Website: bh-photo
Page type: receipt
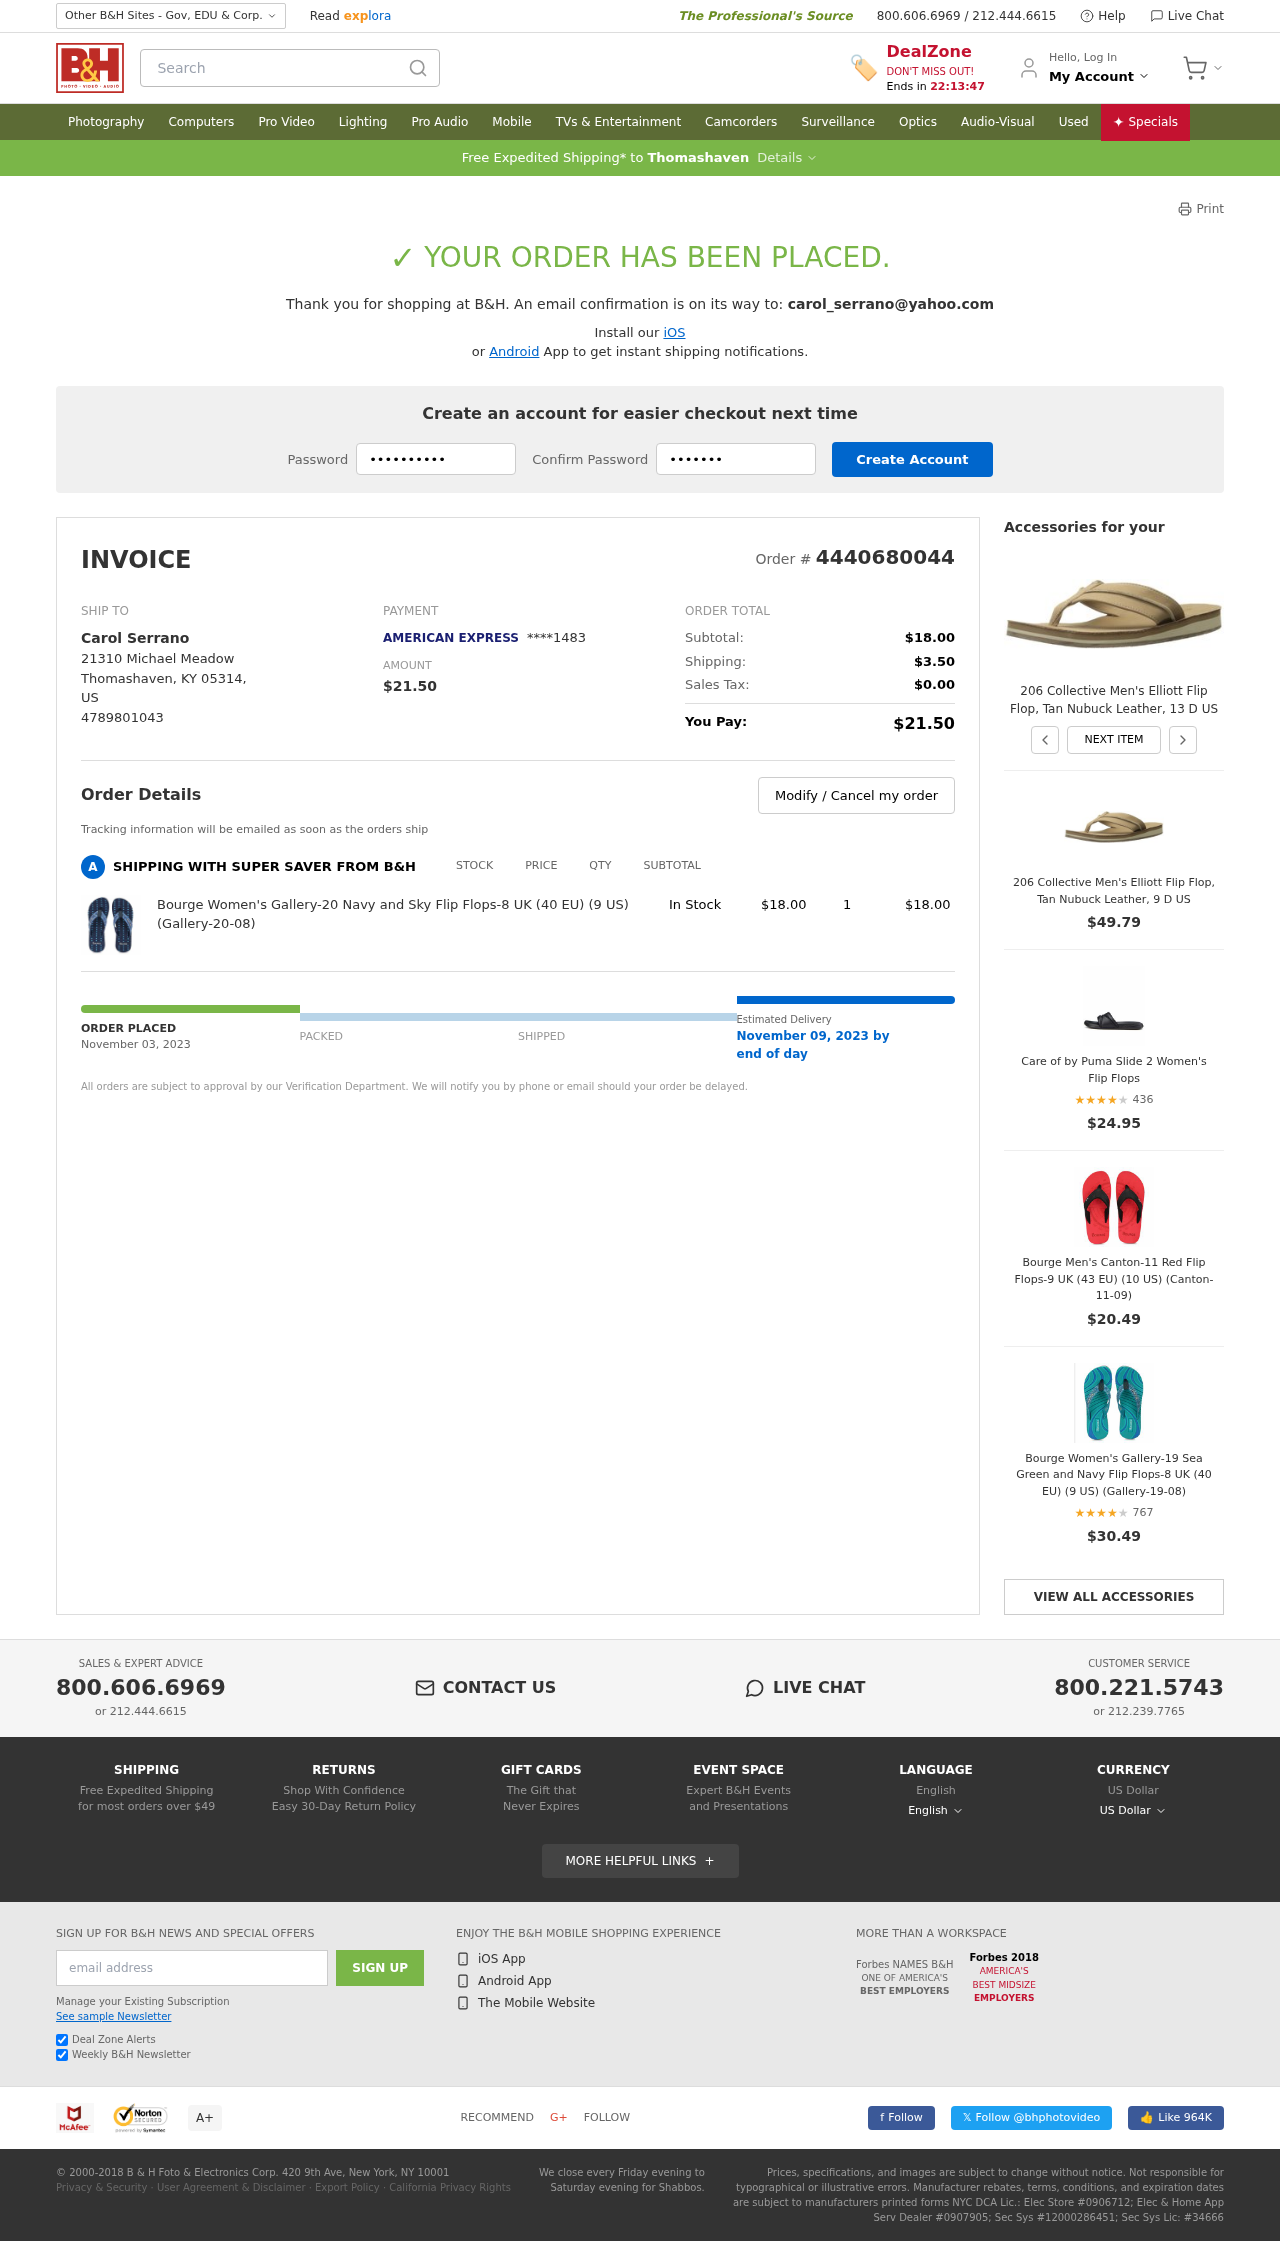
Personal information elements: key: PII_CARD_LAST4
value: ****1483
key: PII_CARD_TYPE
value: AMERICAN EXPRESS
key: PII_CITY
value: Thomashaven
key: PII_COUNTRY_CODE
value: US
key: PII_EMAIL
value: carol_serrano@yahoo.com
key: PII_FULLNAME
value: Carol Serrano
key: PII_PHONE
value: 4789801043
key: PII_POSTCODE
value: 05314
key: PII_STATE_ABBR
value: KY
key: PII_STREET
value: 21310 Michael Meadow
Product elements: key: PRODUCT1_NAME
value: Bourge Women's Gallery-20 Navy and Sky Flip Flops-8 UK (40 EU) (9 US) (Gallery-20-08)
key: PRODUCT1_PRICE
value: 18
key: PRODUCT1_QUANTITY
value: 1
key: PRODUCT2_NAME
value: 206 Collective Men's Elliott Flip Flop, Tan Nubuck Leather, 13 D US
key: PRODUCT3_NAME
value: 206 Collective Men's Elliott Flip Flop, Tan Nubuck Leather, 9 D US
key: PRODUCT3_PRICE
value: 49.79
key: PRODUCT4_NAME
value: Care of by Puma Slide 2 Women's Flip Flops
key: PRODUCT4_NUM_RATINGS
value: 436
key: PRODUCT4_PRICE
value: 24.95
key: PRODUCT4_RATING
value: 4.2
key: PRODUCT5_NAME
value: Bourge Men's Canton-11 Red Flip Flops-9 UK (43 EU) (10 US) (Canton-11-09)
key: PRODUCT5_PRICE
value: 20.49
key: PRODUCT6_NAME
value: Bourge Women's Gallery-19 Sea Green and Navy Flip Flops-8 UK (40 EU) (9 US) (Gallery-19-08)
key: PRODUCT6_NUM_RATINGS
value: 767
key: PRODUCT6_PRICE
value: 30.49
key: PRODUCT6_RATING
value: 4
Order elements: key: ORDER_ID
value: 4440680044
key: ORDER_TOTAL
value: $21.50
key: ORDER_SUBTOTAL
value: $18.00
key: ORDER_SHIPPING_COST
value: $3.50
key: ORDER_TAX
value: $0.00
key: ORDER_DATE
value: November 03, 2023
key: ORDER_DELIVERY_DATE
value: November 09, 2023 by
Search elements: key: HEADER_SEARCH
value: Search